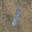
Label: 1